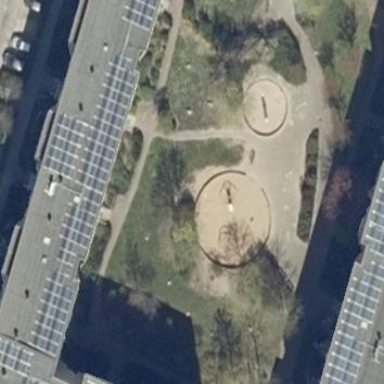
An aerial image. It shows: Park.